Question:
when I'm running docker build command its shows this error :
MSBUILD : error MSB1003: Specify a project or solution file. The current working directory does not contain a project or solution file.
The command 'cmd /S /C dotnet restore' returned a non-zero code: 1
can anyone help me with that
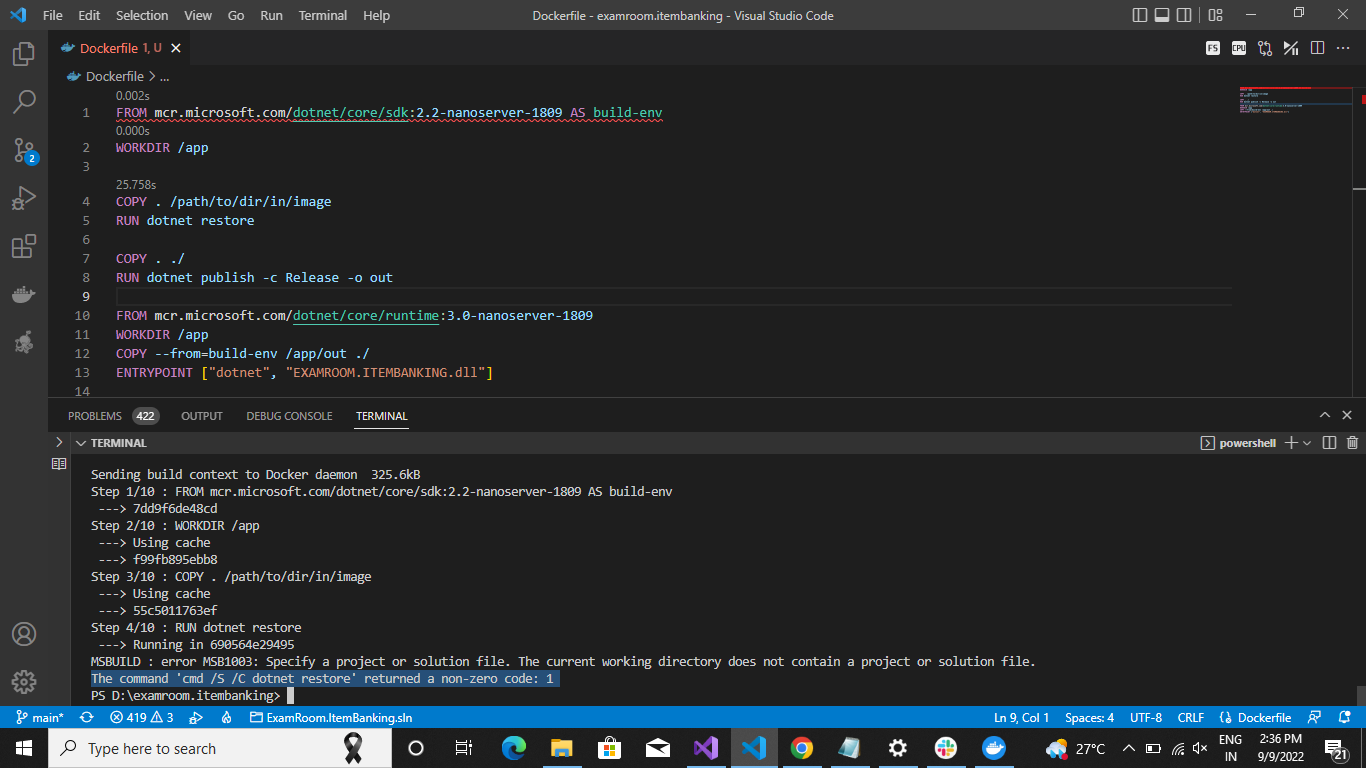
Answer: dotnet restore should be run in a project directory
here you are stating WORKDIR /app , but copying in a strange directory named /path/to/dir/in/image
running dotnet restore and then again copying to /app
it seems that you are using some kind of manual and author is forcing you to edit "/path/to/dir/in/image" with your path, but you've just copy-pasted the string
try to
'''
WORKDIR /app
COPY . ./
RUN dotnet restore
RUN dotnet publish -c Release -o out
'''